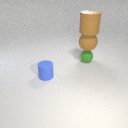
large brown rubber sphere below large brown rubber cylinder